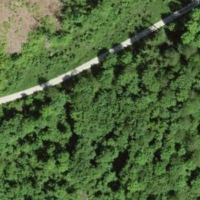
EUNIS habitat code: 41
Species observed at this site:
Vicia dumetorum
Epilobium hirsutum
Sambucus nigra